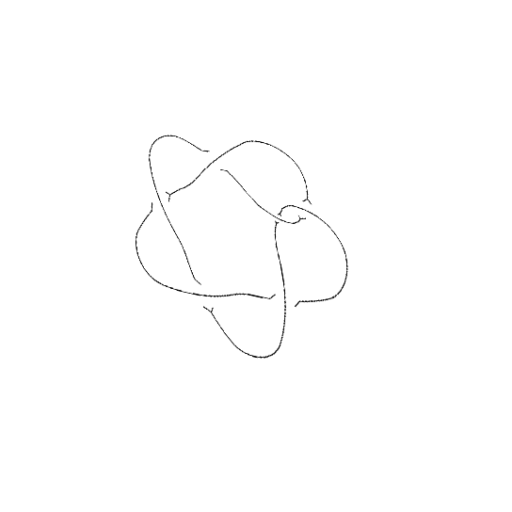
Crossing number: 6